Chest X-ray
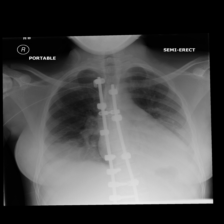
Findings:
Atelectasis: negative
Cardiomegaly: negative
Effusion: negative
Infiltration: negative
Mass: negative
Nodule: negative
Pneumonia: negative
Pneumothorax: negative
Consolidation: negative
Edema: negative
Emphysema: negative
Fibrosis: negative
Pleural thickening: negative
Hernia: negative